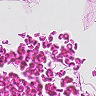
Metastatic tissue present: no